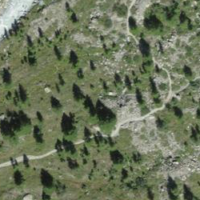
EUNIS habitat code: 48
Species observed at this site:
Dryas octopetala
Sempervivum montanum
Chamaenerion dodonaei
Bartsia alpina
Arnica montana
Aporia crataegi